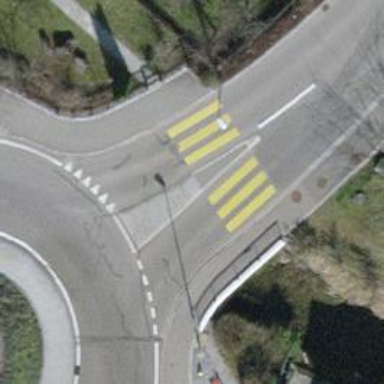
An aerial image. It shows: Uncontrolled zebra crossing with central island.